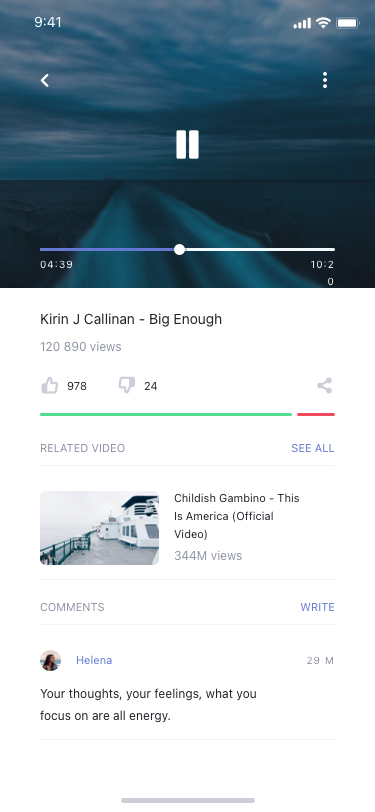
Text in this UI design:
Your thoughts, your feelings, what you focus on are all energy.
29 m
Helena
WRITE
COMMENTS
344M views
Childish Gambino - This
Is America (Official
Video)
SEE ALL
RELATED VIDEO
24
978
120 890 views
Kirin J Callinan - Big Enough
04:39
10:20